Question: I'm having issues with displaying the correct notes in swagger using ServiceStack.
Given this structure:
'''
[Route("/Widget/{WidgetId}", Summary = "Updates a widget by id", Verbs = "POST",
Notes = "Updates a widget by id.")]
public class UpdateReqWidget : IReturnVoid
{
[ApiMember(Name = "WidgetId", Description = "The id of widget to delete.")]
public int WidgetId { get; set; }
}
public class WidgetService
{
public void Put(UpdateReqWidget req)
{
//do code here
}
}
'''
It's producing:
I would expect the parameters list only to have WidgetId, but it's displaying WidgetId and UpdageReqWidget, the class name for the request. any ideas what I'm doing wrong?
EDIT: I'm using versions 3.9.55 for both ServiceStack and ServiceStack.API.Swagger. I've changed the templates to better suit our needs.
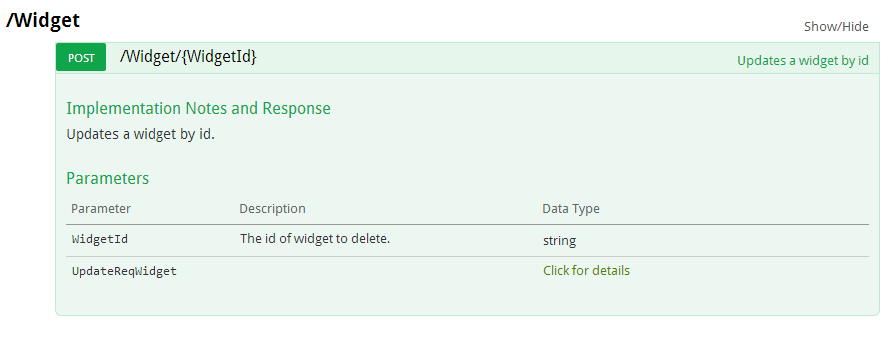
Answer: There is a <URL> to automatically generate a request body parameter in the Swagger UI. I think there's an edge case in which the request DTO has no properties that aren't designated as path or query parameters, as in your case here, the code will still generate that 'UpdateReqWidget' request body parameter, but it will be an empty object in Swagger.